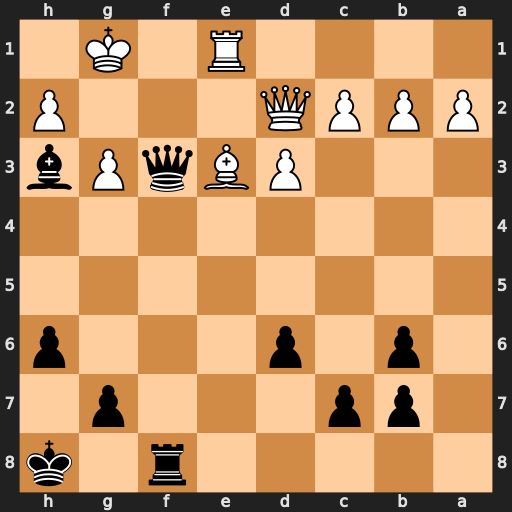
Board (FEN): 5r1k/1pp3p1/1p1p3p/8/8/3PBqPb/PPPQ3P/4R1K1
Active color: b
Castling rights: -
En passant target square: -
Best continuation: Qf1+ Rxf1 Rxf1#